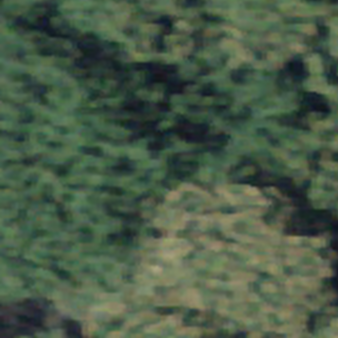
Label: other